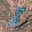
Label: 8